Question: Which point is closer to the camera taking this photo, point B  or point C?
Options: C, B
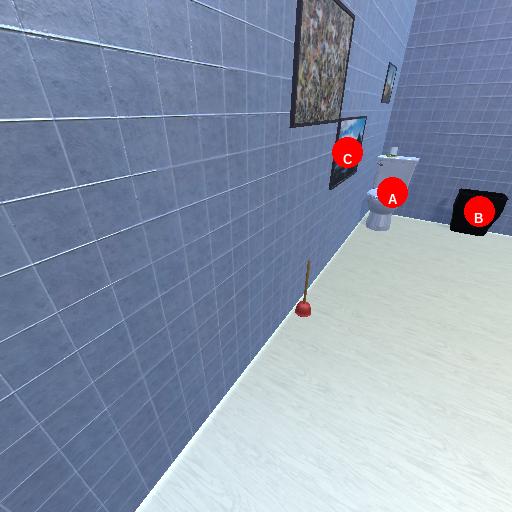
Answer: C